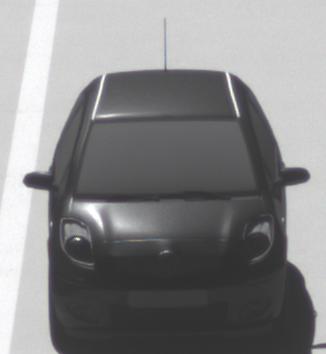
Make: Toyota
Model: Yaris 1.0
Detailed model: Yaris (XP13)
Model produced from: 2011/10
Model produced until: 2014/08
Doors: 3
Color: black
Road condition: dry road
Daytime: morning or afternoon
Contrast: high contrast